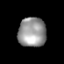
Tissue: prostate
Cell type: Myeloid cells
Senescence score: 0.6945
Nuclear area (px): 808
Mean DAPI intensity: 151.135